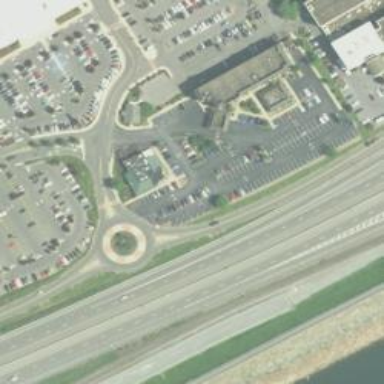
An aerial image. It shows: Secondary road around roundabout.